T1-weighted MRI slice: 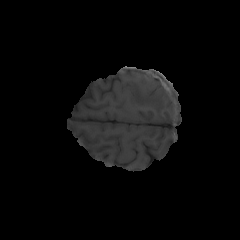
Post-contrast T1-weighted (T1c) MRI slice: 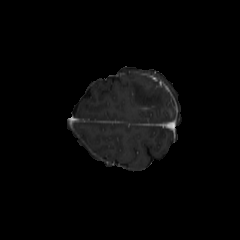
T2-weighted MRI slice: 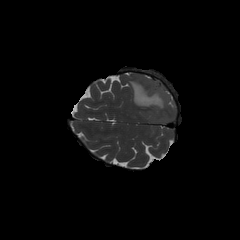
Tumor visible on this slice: yes